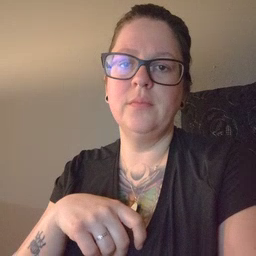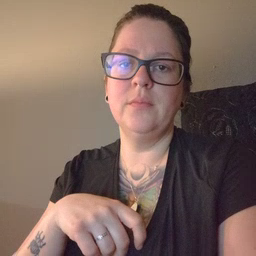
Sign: vacuum